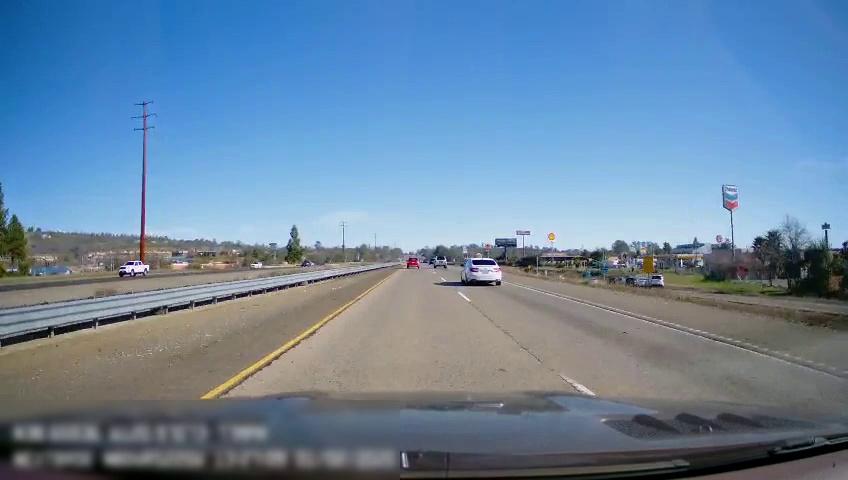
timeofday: Day
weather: Sunny
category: Drivable Space
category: Drivable Space
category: Drivable Space
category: Vehicles | SUV
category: Vehicles | SUV
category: Vehicles | SUV
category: Vehicles | Truck
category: Vehicles | SUV
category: Vehicles | Car
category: Lanes | Current Lane
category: Lanes | Current Lane
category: Lanes | Alternate Lane
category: Traffic | Signs